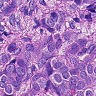
Metastatic tissue present: yes